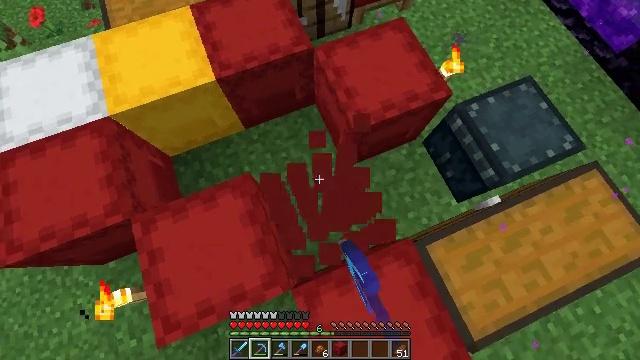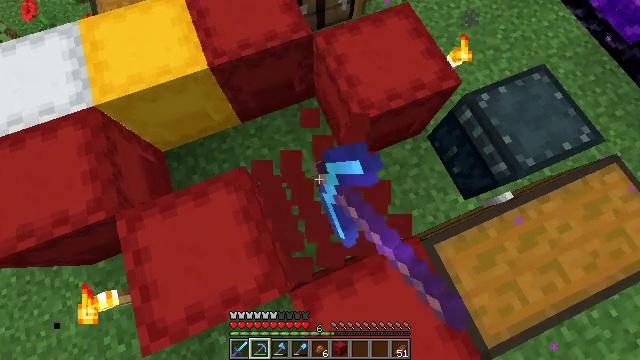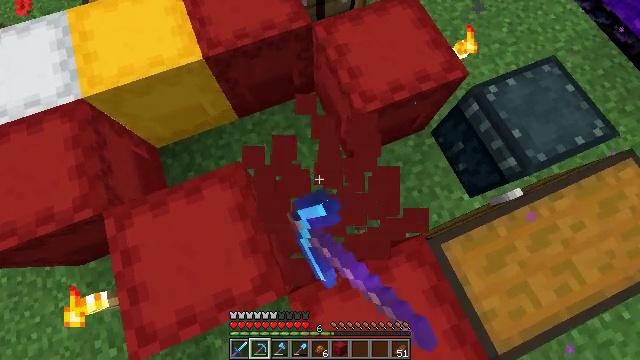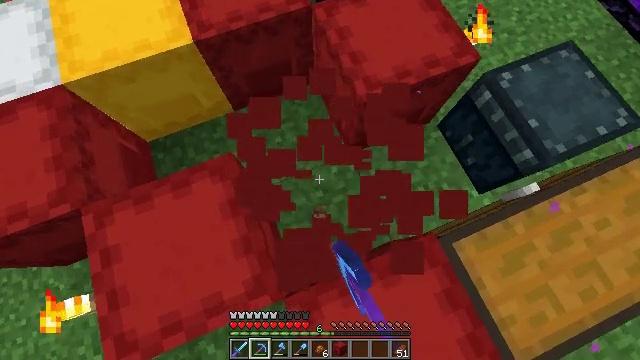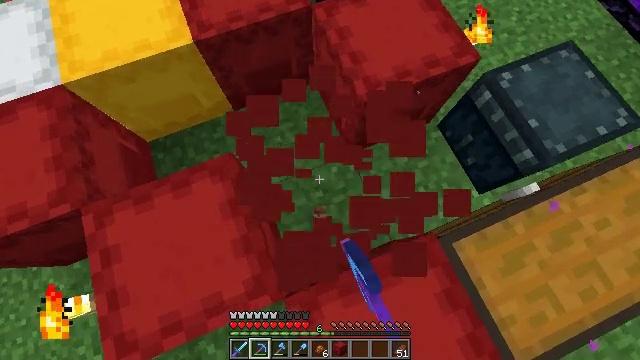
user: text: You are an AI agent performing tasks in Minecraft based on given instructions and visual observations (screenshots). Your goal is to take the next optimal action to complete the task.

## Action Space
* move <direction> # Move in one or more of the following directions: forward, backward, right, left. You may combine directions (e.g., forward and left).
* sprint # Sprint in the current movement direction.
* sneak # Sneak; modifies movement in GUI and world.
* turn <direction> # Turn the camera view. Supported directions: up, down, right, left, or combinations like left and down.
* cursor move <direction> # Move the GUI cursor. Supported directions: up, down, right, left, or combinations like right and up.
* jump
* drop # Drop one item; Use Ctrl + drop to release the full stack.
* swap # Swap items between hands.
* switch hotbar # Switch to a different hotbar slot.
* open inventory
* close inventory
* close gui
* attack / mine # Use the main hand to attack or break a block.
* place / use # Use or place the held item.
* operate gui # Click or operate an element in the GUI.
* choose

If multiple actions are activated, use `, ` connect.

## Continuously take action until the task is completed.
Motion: motion action
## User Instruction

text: Retrieve the items from the red shulker box.
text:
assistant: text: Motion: attack / mine
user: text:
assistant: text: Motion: attack / mine
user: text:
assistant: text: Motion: attack / mine
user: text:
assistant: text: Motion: no_op
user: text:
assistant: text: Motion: no_op